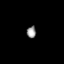
Tissue: lung
Cell type: T cells
Senescence score: 0.1667
Nuclear area (px): 109
Mean DAPI intensity: 145.624